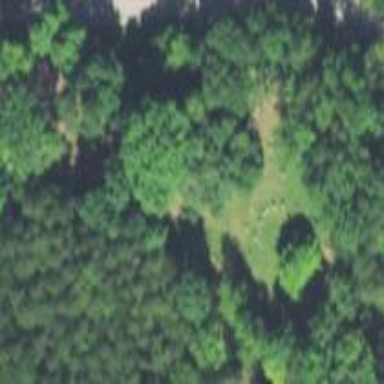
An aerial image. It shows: Cemetery or graveyard.